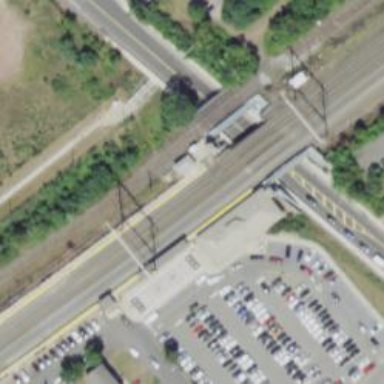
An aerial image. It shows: Bridge over railway with electrified contact lines.